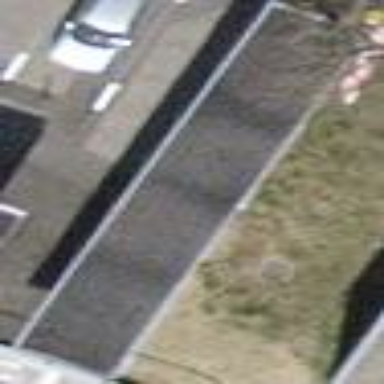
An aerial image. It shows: Bicycle parking shed on the roof of building.